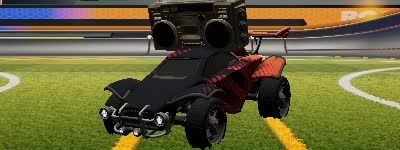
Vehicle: octane